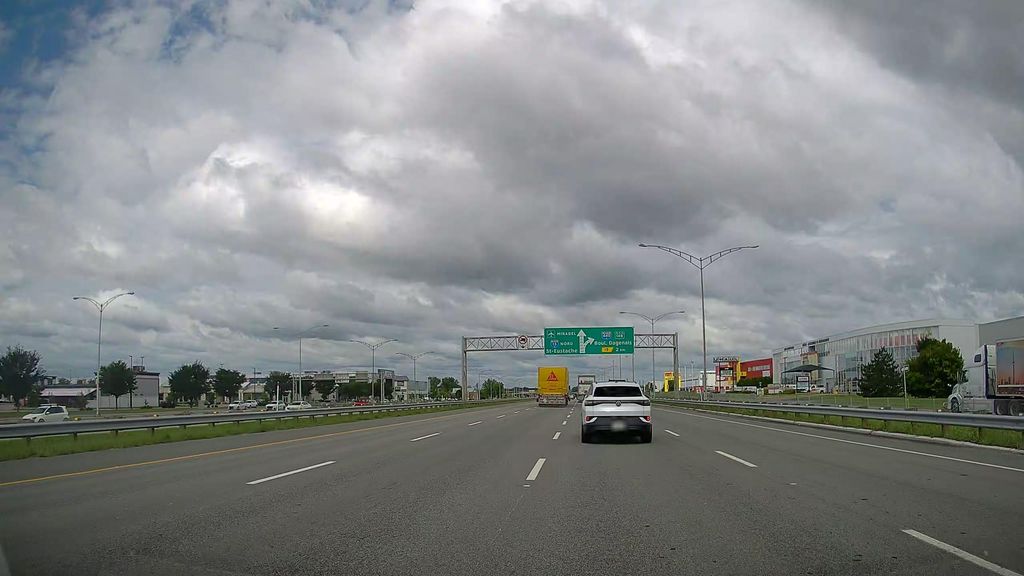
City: montreal